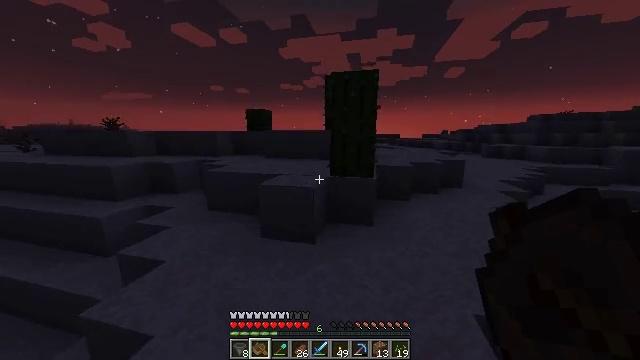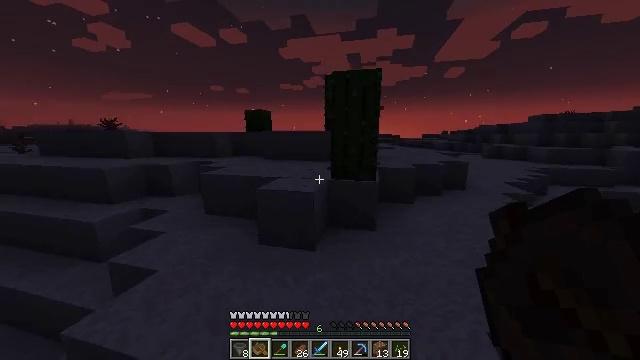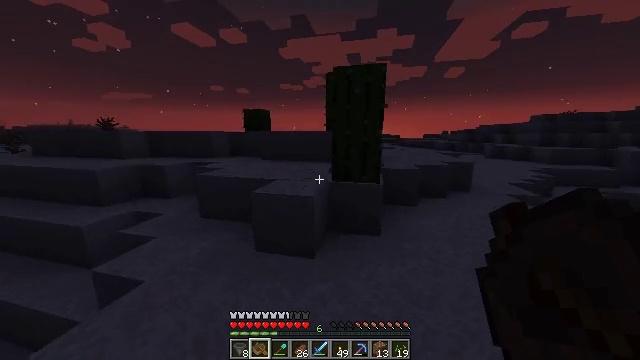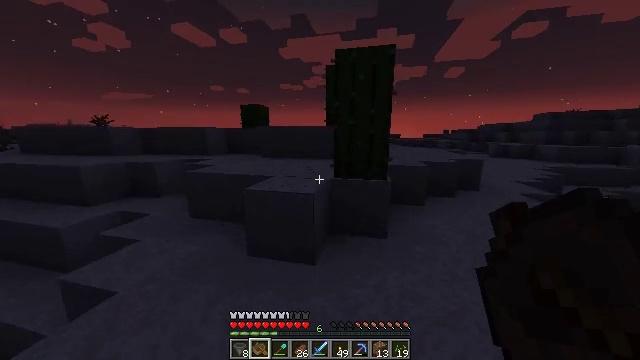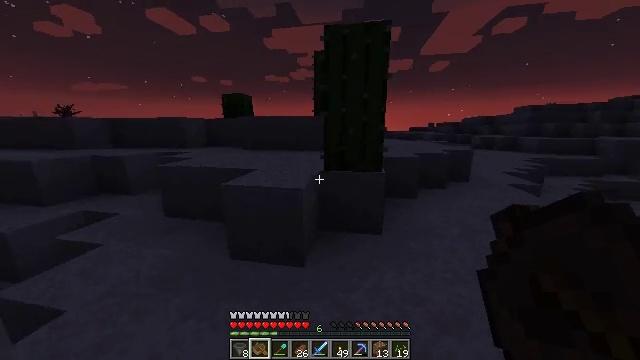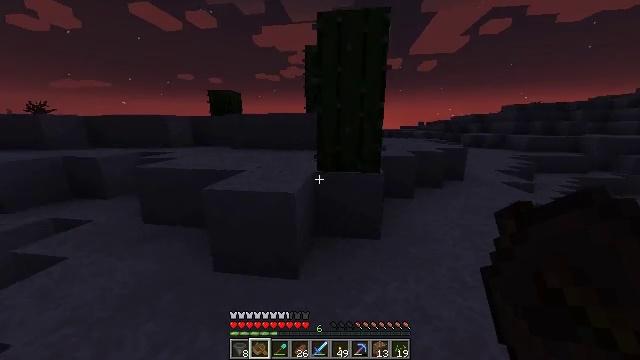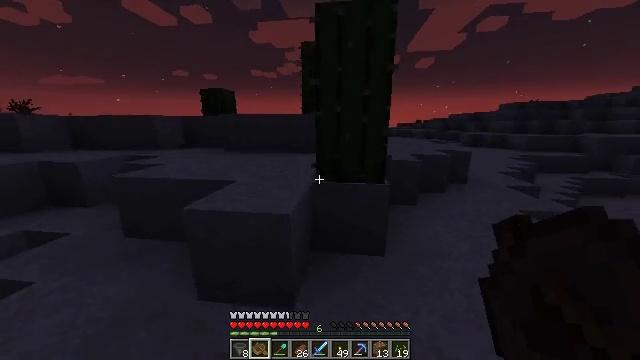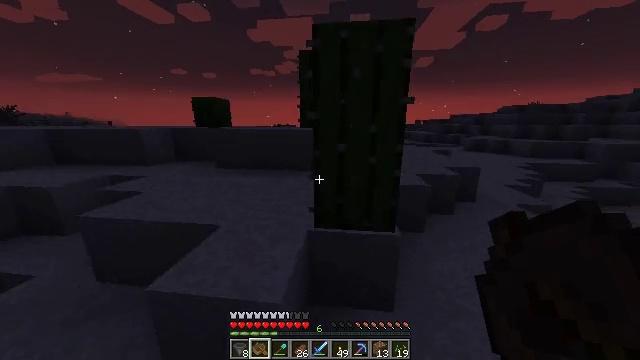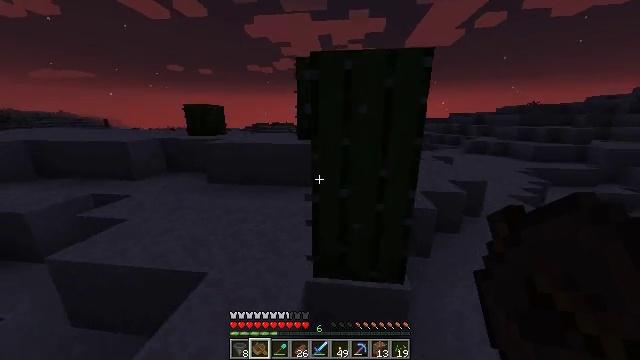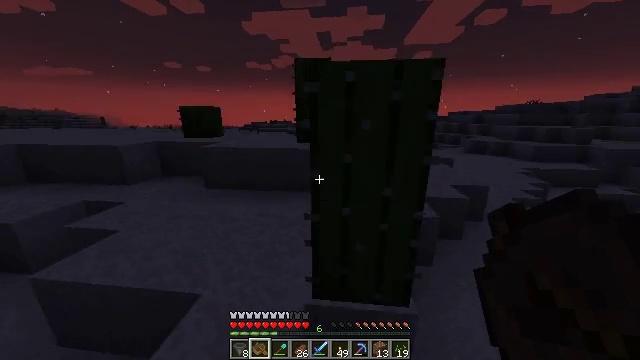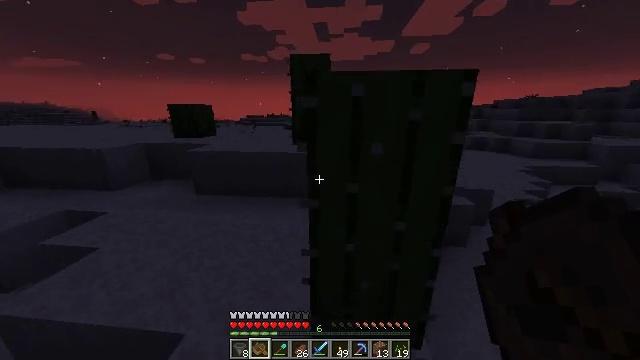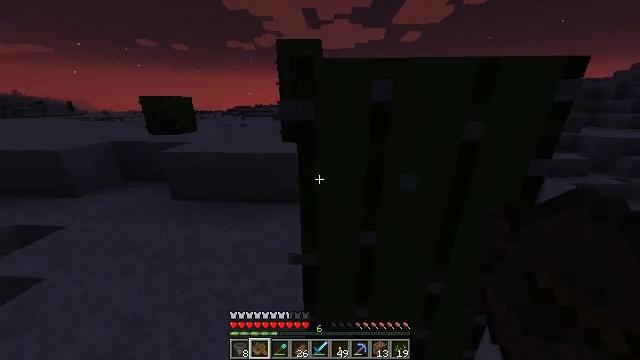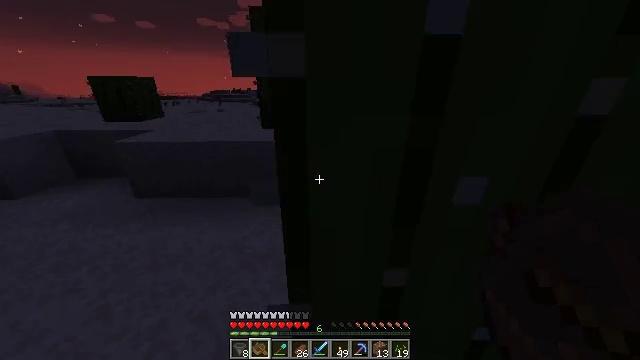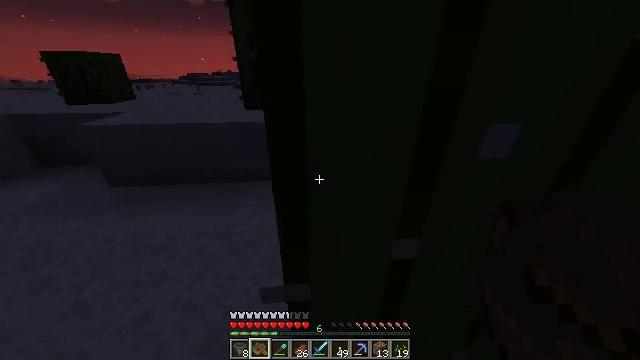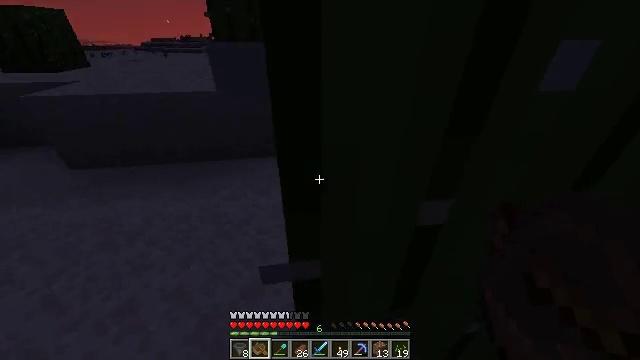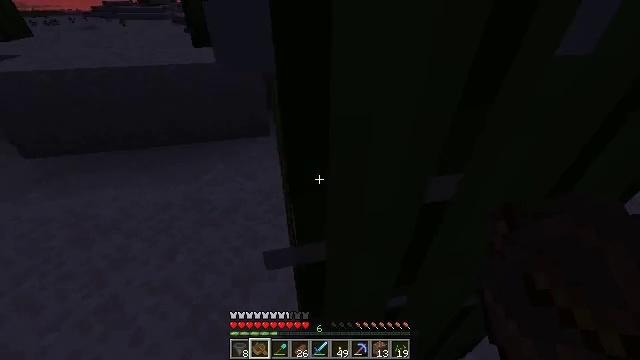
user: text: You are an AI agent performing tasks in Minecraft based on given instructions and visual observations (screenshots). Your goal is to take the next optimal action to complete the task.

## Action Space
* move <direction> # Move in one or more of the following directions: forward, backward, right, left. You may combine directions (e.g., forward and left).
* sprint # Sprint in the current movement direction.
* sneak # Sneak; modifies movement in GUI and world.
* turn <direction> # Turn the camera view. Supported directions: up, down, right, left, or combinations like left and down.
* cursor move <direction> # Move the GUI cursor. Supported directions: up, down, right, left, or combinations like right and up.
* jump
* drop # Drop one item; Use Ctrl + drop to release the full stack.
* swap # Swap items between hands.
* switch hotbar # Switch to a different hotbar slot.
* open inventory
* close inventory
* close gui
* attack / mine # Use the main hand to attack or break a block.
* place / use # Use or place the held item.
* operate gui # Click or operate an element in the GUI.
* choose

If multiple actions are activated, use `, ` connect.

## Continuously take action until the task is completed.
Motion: motion action
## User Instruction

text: Break the cactus block.
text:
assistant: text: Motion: move forward, jump
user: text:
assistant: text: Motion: move forward, jump
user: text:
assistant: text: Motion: move forward, jump
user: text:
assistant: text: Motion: move forward, turn right and down, jump
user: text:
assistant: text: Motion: move forward, turn right, jump
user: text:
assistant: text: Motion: move forward, sprint, jump
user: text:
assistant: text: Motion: move forward, sprint, jump
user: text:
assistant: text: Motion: move forward, sprint, jump
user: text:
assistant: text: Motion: move forward, sprint, jump
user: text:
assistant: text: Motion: move forward, sprint, turn down, jump
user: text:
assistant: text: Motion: move forward, turn right and down, jump
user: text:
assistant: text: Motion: move forward, turn right and down
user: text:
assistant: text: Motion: turn right and down
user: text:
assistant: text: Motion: turn right and down
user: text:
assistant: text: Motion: turn right and down
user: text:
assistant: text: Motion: turn right and down
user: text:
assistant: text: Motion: turn right and down
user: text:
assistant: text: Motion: turn right and down
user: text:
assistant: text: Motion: turn right
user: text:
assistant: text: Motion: turn right
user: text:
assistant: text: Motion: turn right
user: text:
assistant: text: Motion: move back, turn right
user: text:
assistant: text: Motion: move back
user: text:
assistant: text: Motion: move back
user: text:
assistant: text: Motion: no_op
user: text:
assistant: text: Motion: no_op
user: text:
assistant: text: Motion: no_op
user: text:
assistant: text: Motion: no_op
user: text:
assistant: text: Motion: no_op
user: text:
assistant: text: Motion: attack / mine